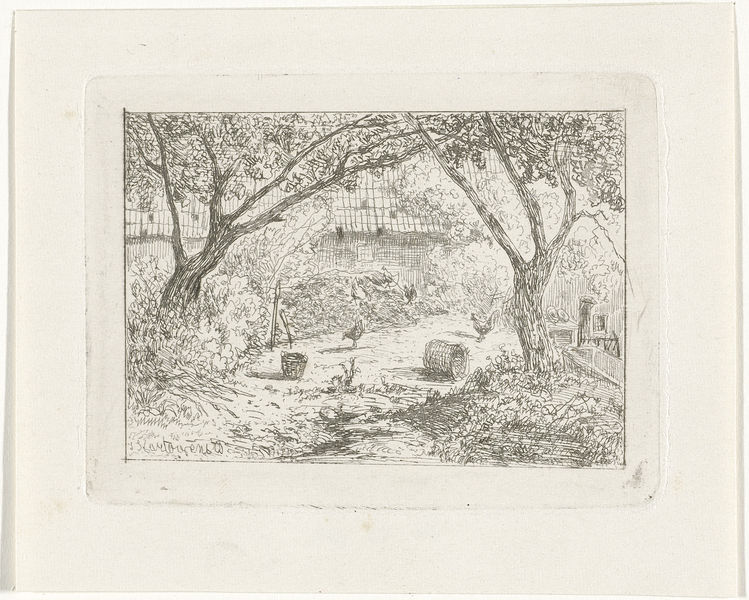
Titel: Boerenerf met kippen
Künstler: Joseph Hartogensis
Standort: Amsterdam
Institution: Rijksmuseum
Schlagwörter: maison, dessin, toit, herbe, corbeille, jardin, jardins, pré, abres, corbeilles